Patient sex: F
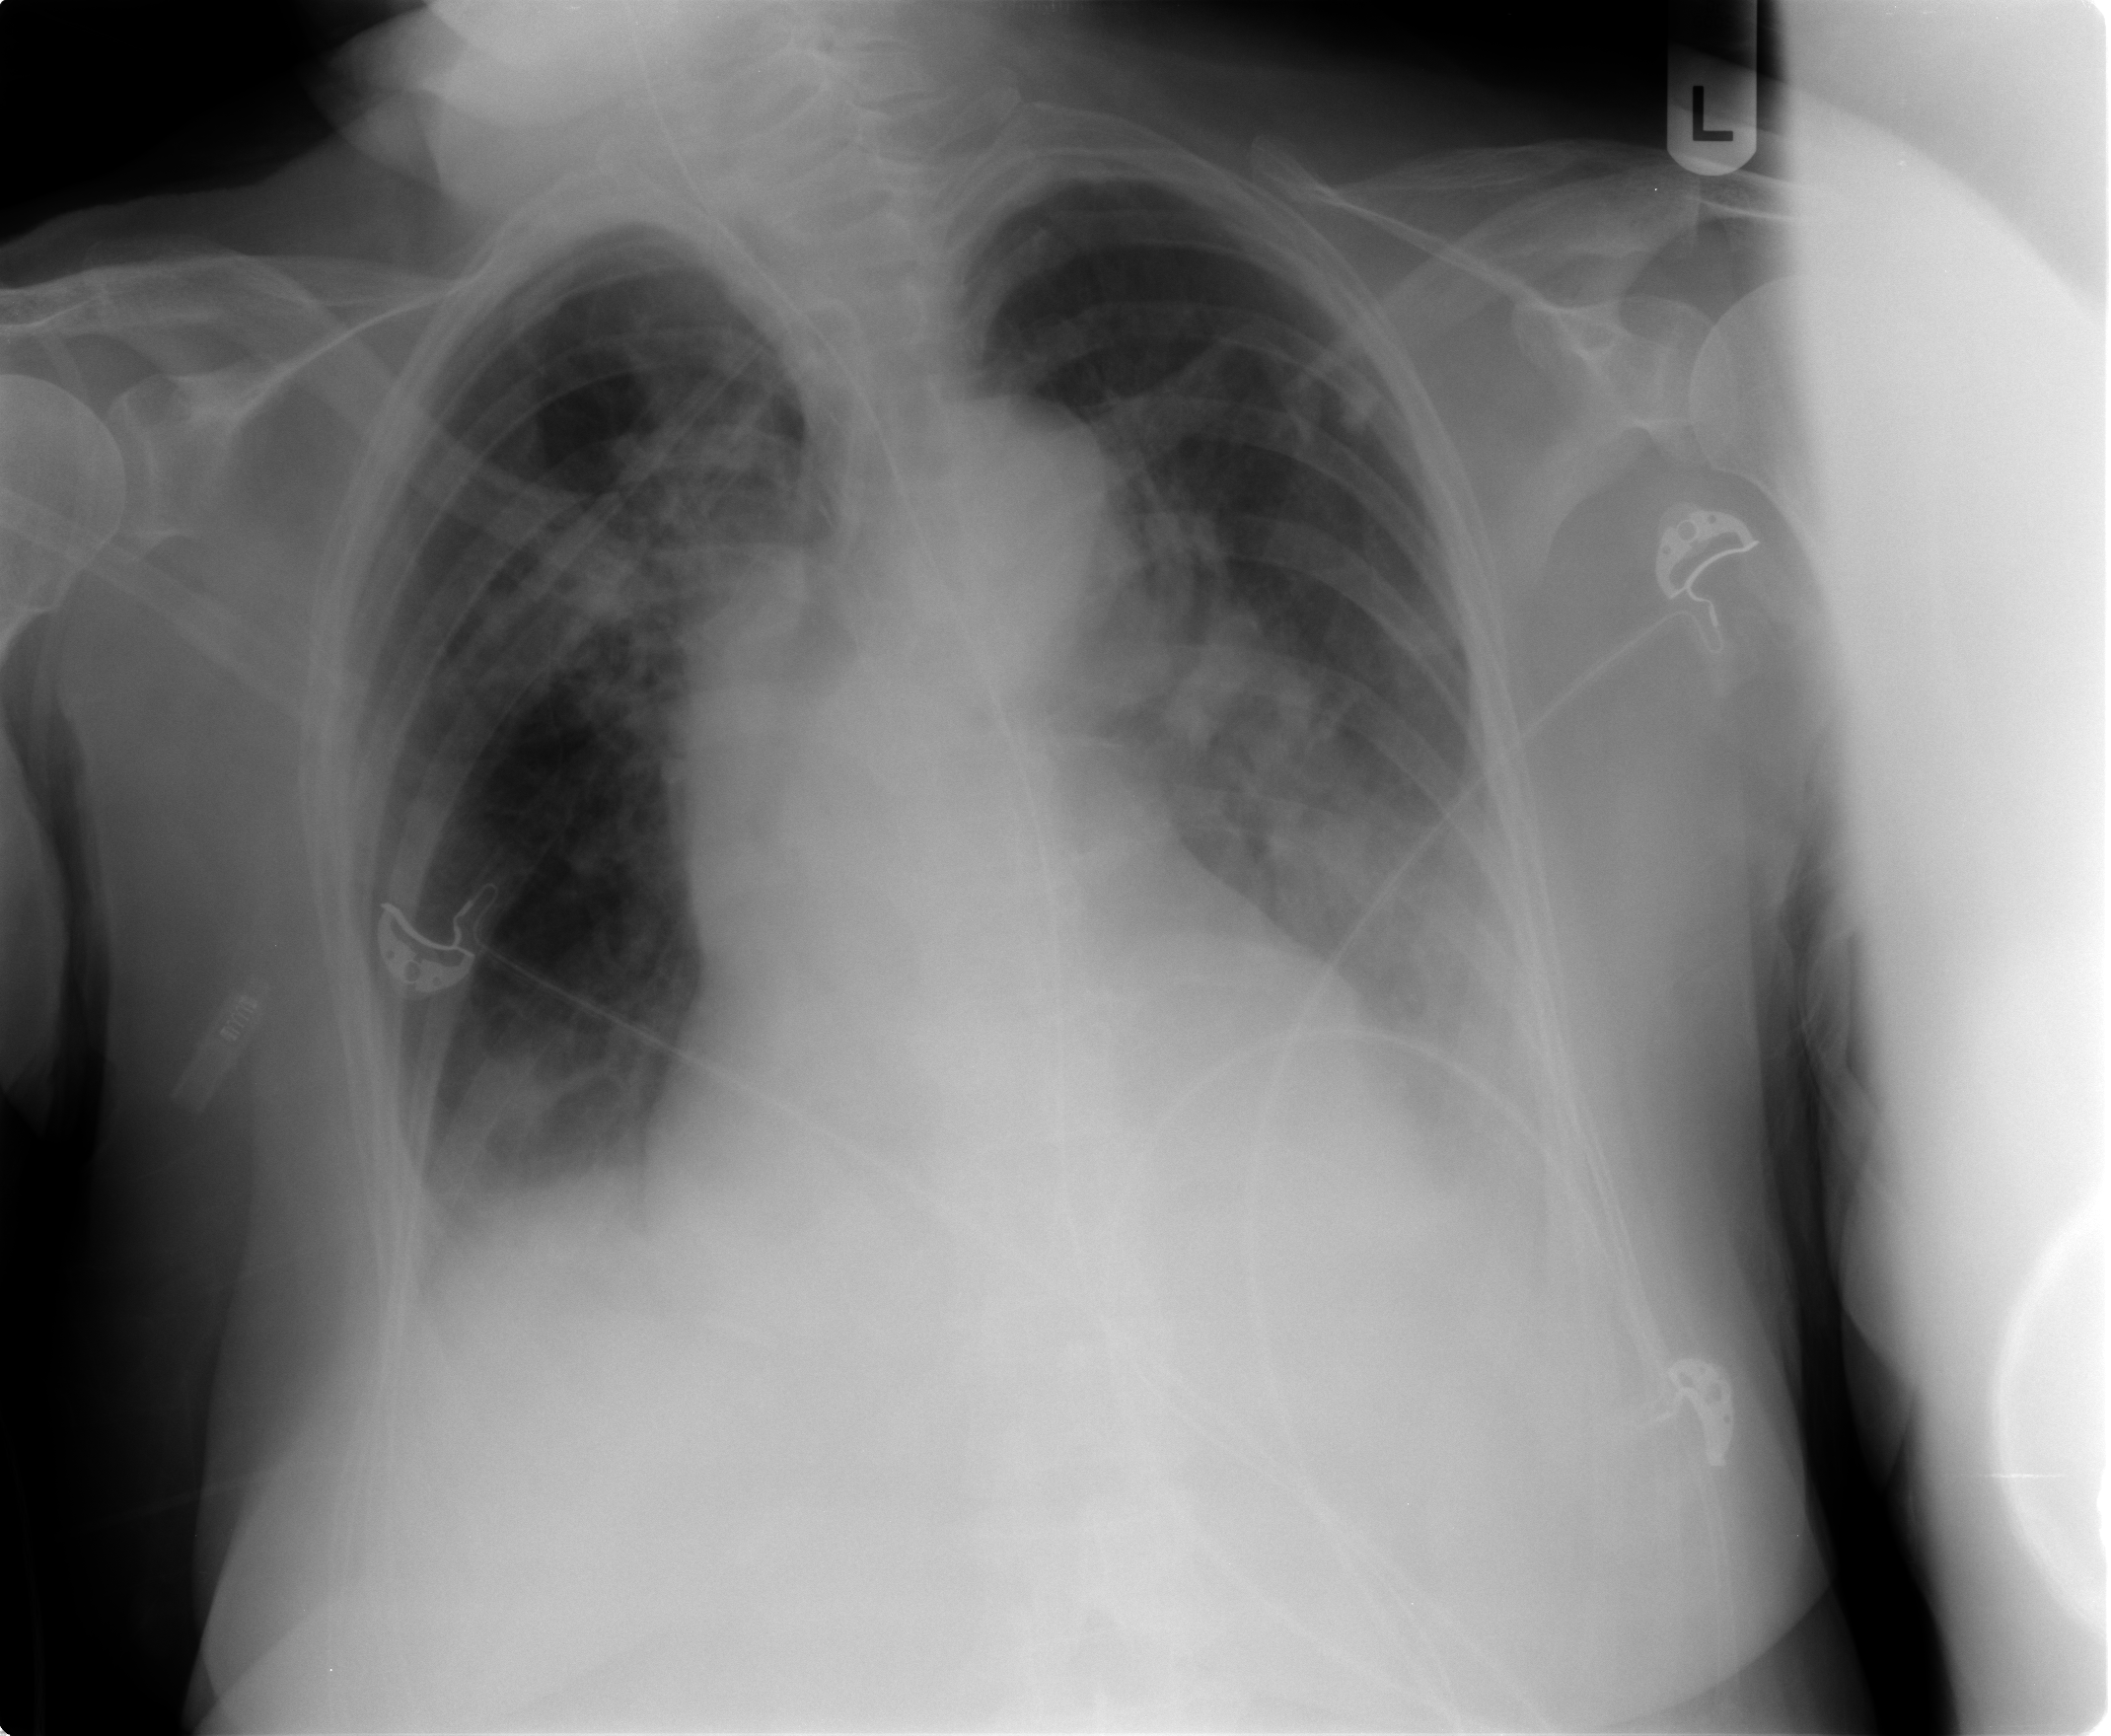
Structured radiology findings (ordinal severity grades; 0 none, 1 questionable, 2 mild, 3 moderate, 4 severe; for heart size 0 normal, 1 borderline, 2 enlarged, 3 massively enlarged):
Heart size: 1
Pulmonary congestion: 2
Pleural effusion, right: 1
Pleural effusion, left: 2
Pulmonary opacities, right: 2
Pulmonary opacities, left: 3
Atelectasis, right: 1
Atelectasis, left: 2